Question: 1. The primary sheet has one column with dates; and thousands of rows on this sheet.
2. There are hundreds of other sheets, named by date. The format of each of these other date sheets is identical.
3. I need a query that can use each date on the primary sheet as reference to query a corresponding date sheet.
4. I would like to drag this formula down across all rows, and have the formula ref the date in the row rather than manually enter each cell.
5. Since I can't name the date sheets by date alone, I will need a naming formula that adds a word to the dates.
6. I've tried applying Named-Ranges to the date sheets and referencing them in the cells with import-range, but this did not work. I also tried inserting a link to the named ranges in each date cell, but this did not work either.
7. I've attached a screen grab of the idea. The data is just for illustration, it is fake. Sorry if this is a dumb question, I'm new to this, experimented, researched, could not find a solution. Thanks!

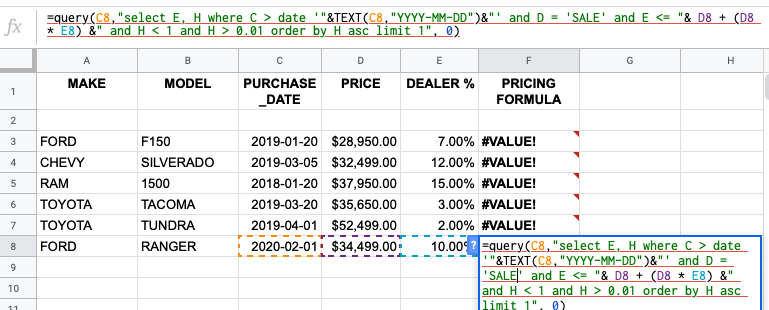
Answer: try:
'''
=QUERY({INDIRECT("C"&ROW(C8)&"!A:H")},
"select Col5,Col8
where Col3 > date '"&TEXT(C8, "yyyy-mm-dd)&"'
and Col4 = 'SALE'
and Col5 <= "&D8 + (D8*E8)&"
and Col8 < 1
and Col8 > 0.01
order by Col8
limit 1", 0)
'''